Question: I saw many stackoverflow questions, but I could not come to a definite answer.
I need to create the following screen (detailview):

It's wide ScrollView screen which contains among other custom UITableViewCells of different types.
NewsCell and SongCell - are two custom UITableViewCells classes, which appear differently.
How to properly implement such a screen?
Option 1:
Use UITableViewController and UITableVIewCells of different types:PhotoCell, DescriptionCell, NewsCell, SomeTextCell, SongCell.
Option 2:
Use UIScrollViewController, which contains other elements (Image, Labels, UTableView for news and UITableView for songs. (But I read that insert UITableView into UIScrollView it's wrong, because UITableView is subclass of UIScrollView)
Option 3:
Something else.
Waiting for your comments!
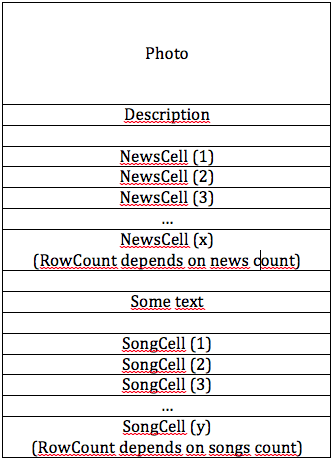
Answer: Create multiple custom cells and start integrate into your tableview. If you want to show the cells based upon the content you can calculate the internal elements size and take the highest element hight and make the cell height. Now you can observe that cells will display based upon the highest element hight.I think it will full fill your requirement.